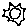
Label: sun